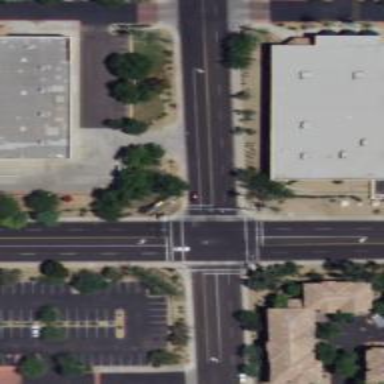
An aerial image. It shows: Solid stop line on the road marking.